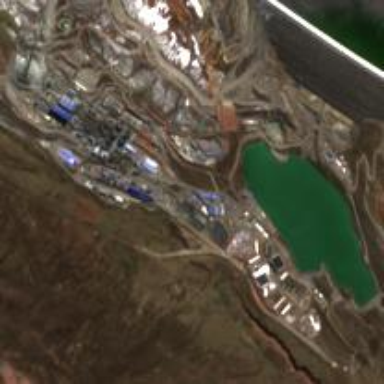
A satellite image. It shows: Industrial area designated for mining activities.